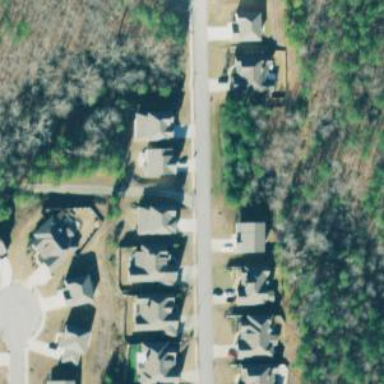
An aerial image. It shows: Residential road.